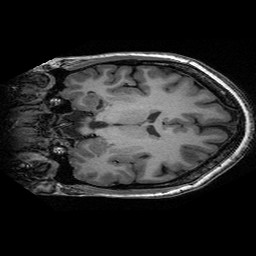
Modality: T1w
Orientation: coronal
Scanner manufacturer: ge
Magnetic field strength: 3 T
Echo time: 0.00318 s